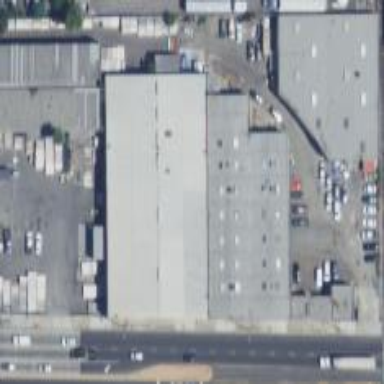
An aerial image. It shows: Warehouse building.